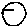
Label: circle